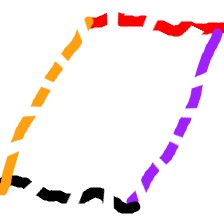
Shape: parallelogram